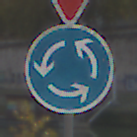
Verkehrszeichen: Kreisverkehr
Zusatzzeichen oben: VorfahrtGewaehren
Umgebung: Outdoor, Suburban
Tageszeit: MorningAfternoon
Wetter: PartlyCloudy
Licht: Natural
Jahreszeit: NotSpecified
Kontrast: HighContrast